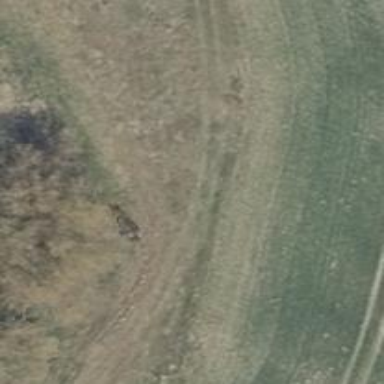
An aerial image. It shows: Hunting stand.